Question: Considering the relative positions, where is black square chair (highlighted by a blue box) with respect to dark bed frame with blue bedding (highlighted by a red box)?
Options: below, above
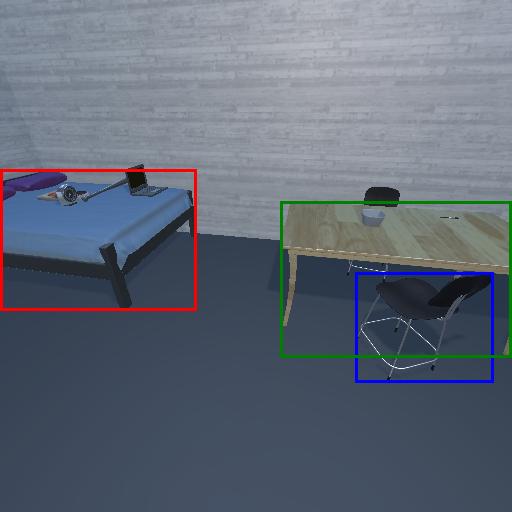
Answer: below